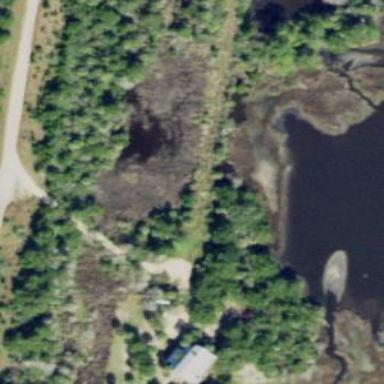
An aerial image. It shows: Swampy wetland area.